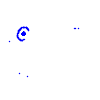
Particle: electron